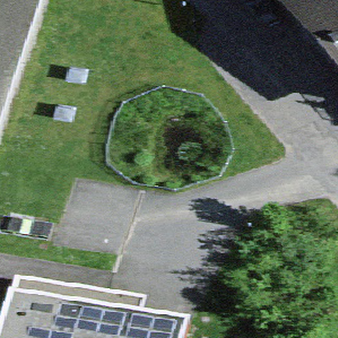
Label: other